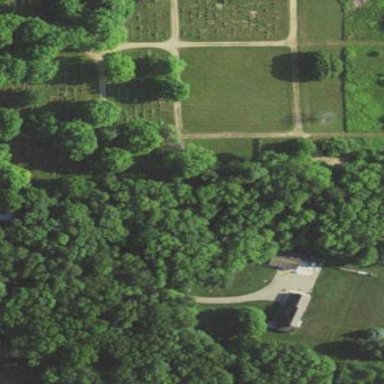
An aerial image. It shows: Cemetery.